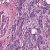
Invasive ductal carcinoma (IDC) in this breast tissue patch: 1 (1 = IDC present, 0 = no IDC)